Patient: sex M, age 55
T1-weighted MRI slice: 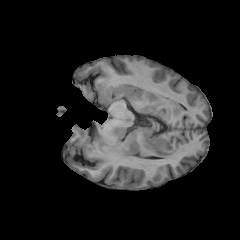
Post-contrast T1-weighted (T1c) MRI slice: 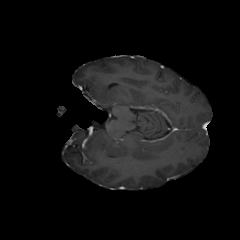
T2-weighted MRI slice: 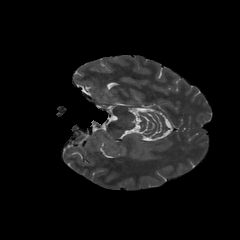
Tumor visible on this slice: no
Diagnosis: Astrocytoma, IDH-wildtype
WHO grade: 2